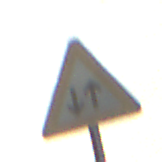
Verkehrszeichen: Gegenverkehr
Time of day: SunriseSunset
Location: Outdoor (Nature)
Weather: PartlyCloudy
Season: NotSpecified
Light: Natural